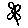
Label: flower